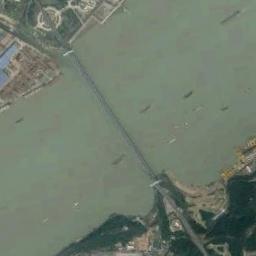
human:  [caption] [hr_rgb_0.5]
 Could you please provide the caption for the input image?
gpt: There is a bridge and some boats over the river with some trees beside .

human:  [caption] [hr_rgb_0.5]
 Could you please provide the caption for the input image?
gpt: Two bridges on the river connect residents on both sides .

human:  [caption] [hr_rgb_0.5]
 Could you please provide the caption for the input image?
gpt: A bridge built on a green river and the lawn on one side of the river .

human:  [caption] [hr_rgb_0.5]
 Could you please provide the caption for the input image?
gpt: A slender, Straight bridge connects the land on both sides of the green river  There are many ships in the river .

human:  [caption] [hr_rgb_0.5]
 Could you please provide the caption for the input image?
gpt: Many trees are around the bridge .